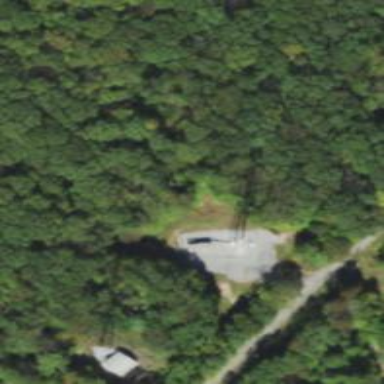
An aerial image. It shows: Communication mast tower.